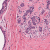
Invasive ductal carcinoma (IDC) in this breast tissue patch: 0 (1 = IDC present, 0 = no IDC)